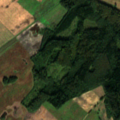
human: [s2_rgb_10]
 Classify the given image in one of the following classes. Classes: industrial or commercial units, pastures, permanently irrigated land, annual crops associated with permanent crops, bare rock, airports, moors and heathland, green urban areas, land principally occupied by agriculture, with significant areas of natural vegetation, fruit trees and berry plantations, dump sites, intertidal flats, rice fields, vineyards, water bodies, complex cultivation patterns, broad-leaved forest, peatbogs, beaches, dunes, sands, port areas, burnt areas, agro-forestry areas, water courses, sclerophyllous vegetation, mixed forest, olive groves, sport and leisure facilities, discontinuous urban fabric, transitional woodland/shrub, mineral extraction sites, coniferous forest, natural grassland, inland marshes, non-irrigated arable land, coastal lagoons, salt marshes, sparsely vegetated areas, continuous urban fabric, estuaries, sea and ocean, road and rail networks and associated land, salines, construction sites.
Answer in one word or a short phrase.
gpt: non-irrigated arable land, mixed forest